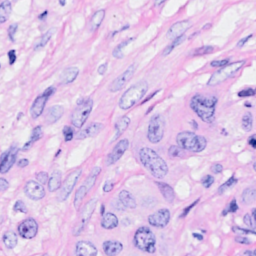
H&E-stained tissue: Breast